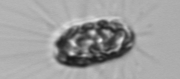
Label: Corethron_hystrix